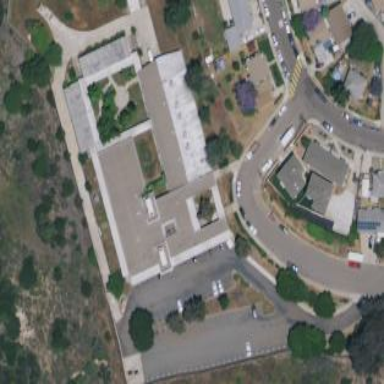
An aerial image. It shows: Educational building.